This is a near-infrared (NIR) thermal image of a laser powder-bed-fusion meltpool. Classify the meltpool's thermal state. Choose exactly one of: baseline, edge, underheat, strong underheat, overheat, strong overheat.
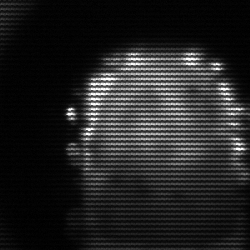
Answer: baseline